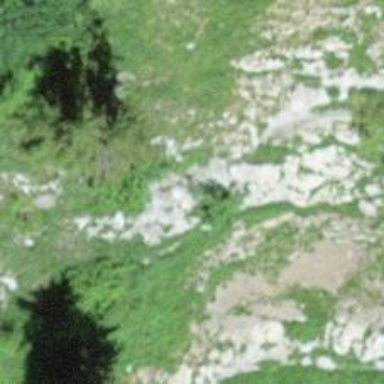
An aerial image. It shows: Natural cliff.